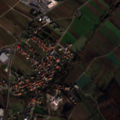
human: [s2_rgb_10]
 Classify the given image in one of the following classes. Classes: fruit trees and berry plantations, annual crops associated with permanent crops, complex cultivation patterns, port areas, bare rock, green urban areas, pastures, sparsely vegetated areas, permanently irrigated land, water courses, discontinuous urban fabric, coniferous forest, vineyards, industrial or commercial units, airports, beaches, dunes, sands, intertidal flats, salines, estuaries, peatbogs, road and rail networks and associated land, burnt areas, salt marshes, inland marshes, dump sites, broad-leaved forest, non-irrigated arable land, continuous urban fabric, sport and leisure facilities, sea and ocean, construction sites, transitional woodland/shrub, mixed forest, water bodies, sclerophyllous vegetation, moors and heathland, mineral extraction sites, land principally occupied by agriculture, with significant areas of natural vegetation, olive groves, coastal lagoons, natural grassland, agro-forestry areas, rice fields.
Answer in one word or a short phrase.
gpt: discontinuous urban fabric, industrial or commercial units, non-irrigated arable land, vineyards, broad-leaved forest